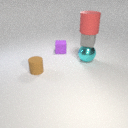
small purple rubber cube to the left of large cyan metal sphere